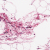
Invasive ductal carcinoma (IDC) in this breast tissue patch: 0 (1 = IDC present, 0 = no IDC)